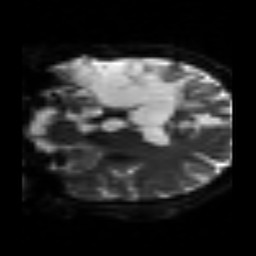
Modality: sbref
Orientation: coronal
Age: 40
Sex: male
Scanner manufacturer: siemens
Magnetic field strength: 3 T
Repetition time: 3.2 s
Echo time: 0.081 s